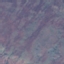
Label: HerbaceousVegetation